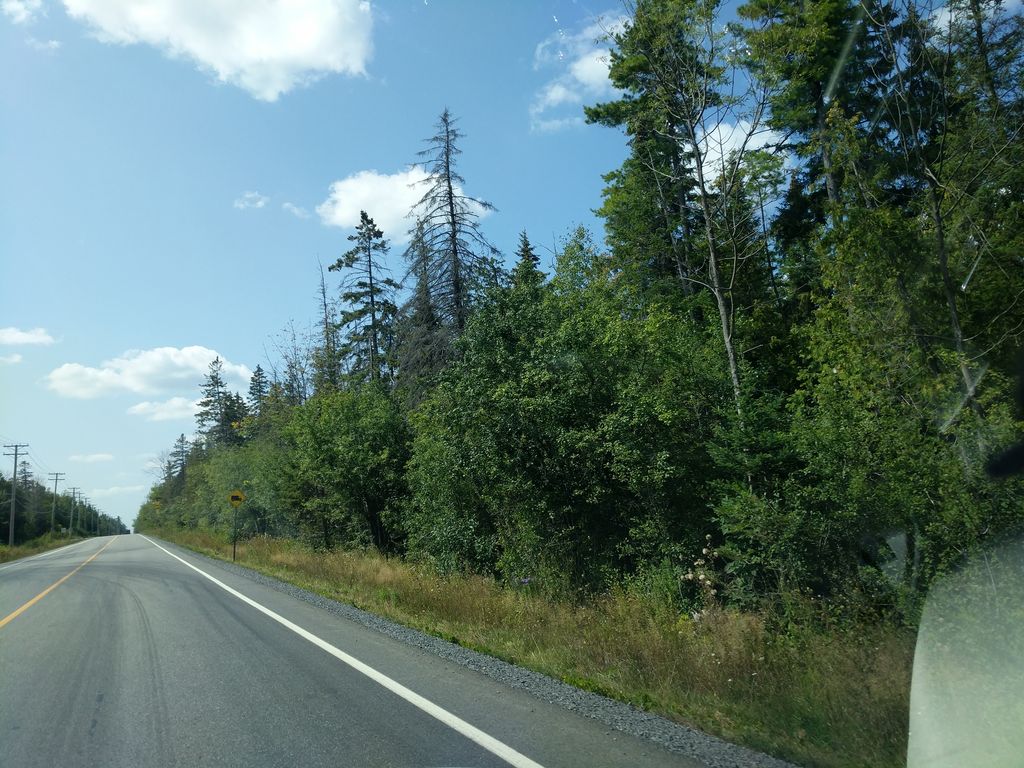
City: ottawa-gatineau